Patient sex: M
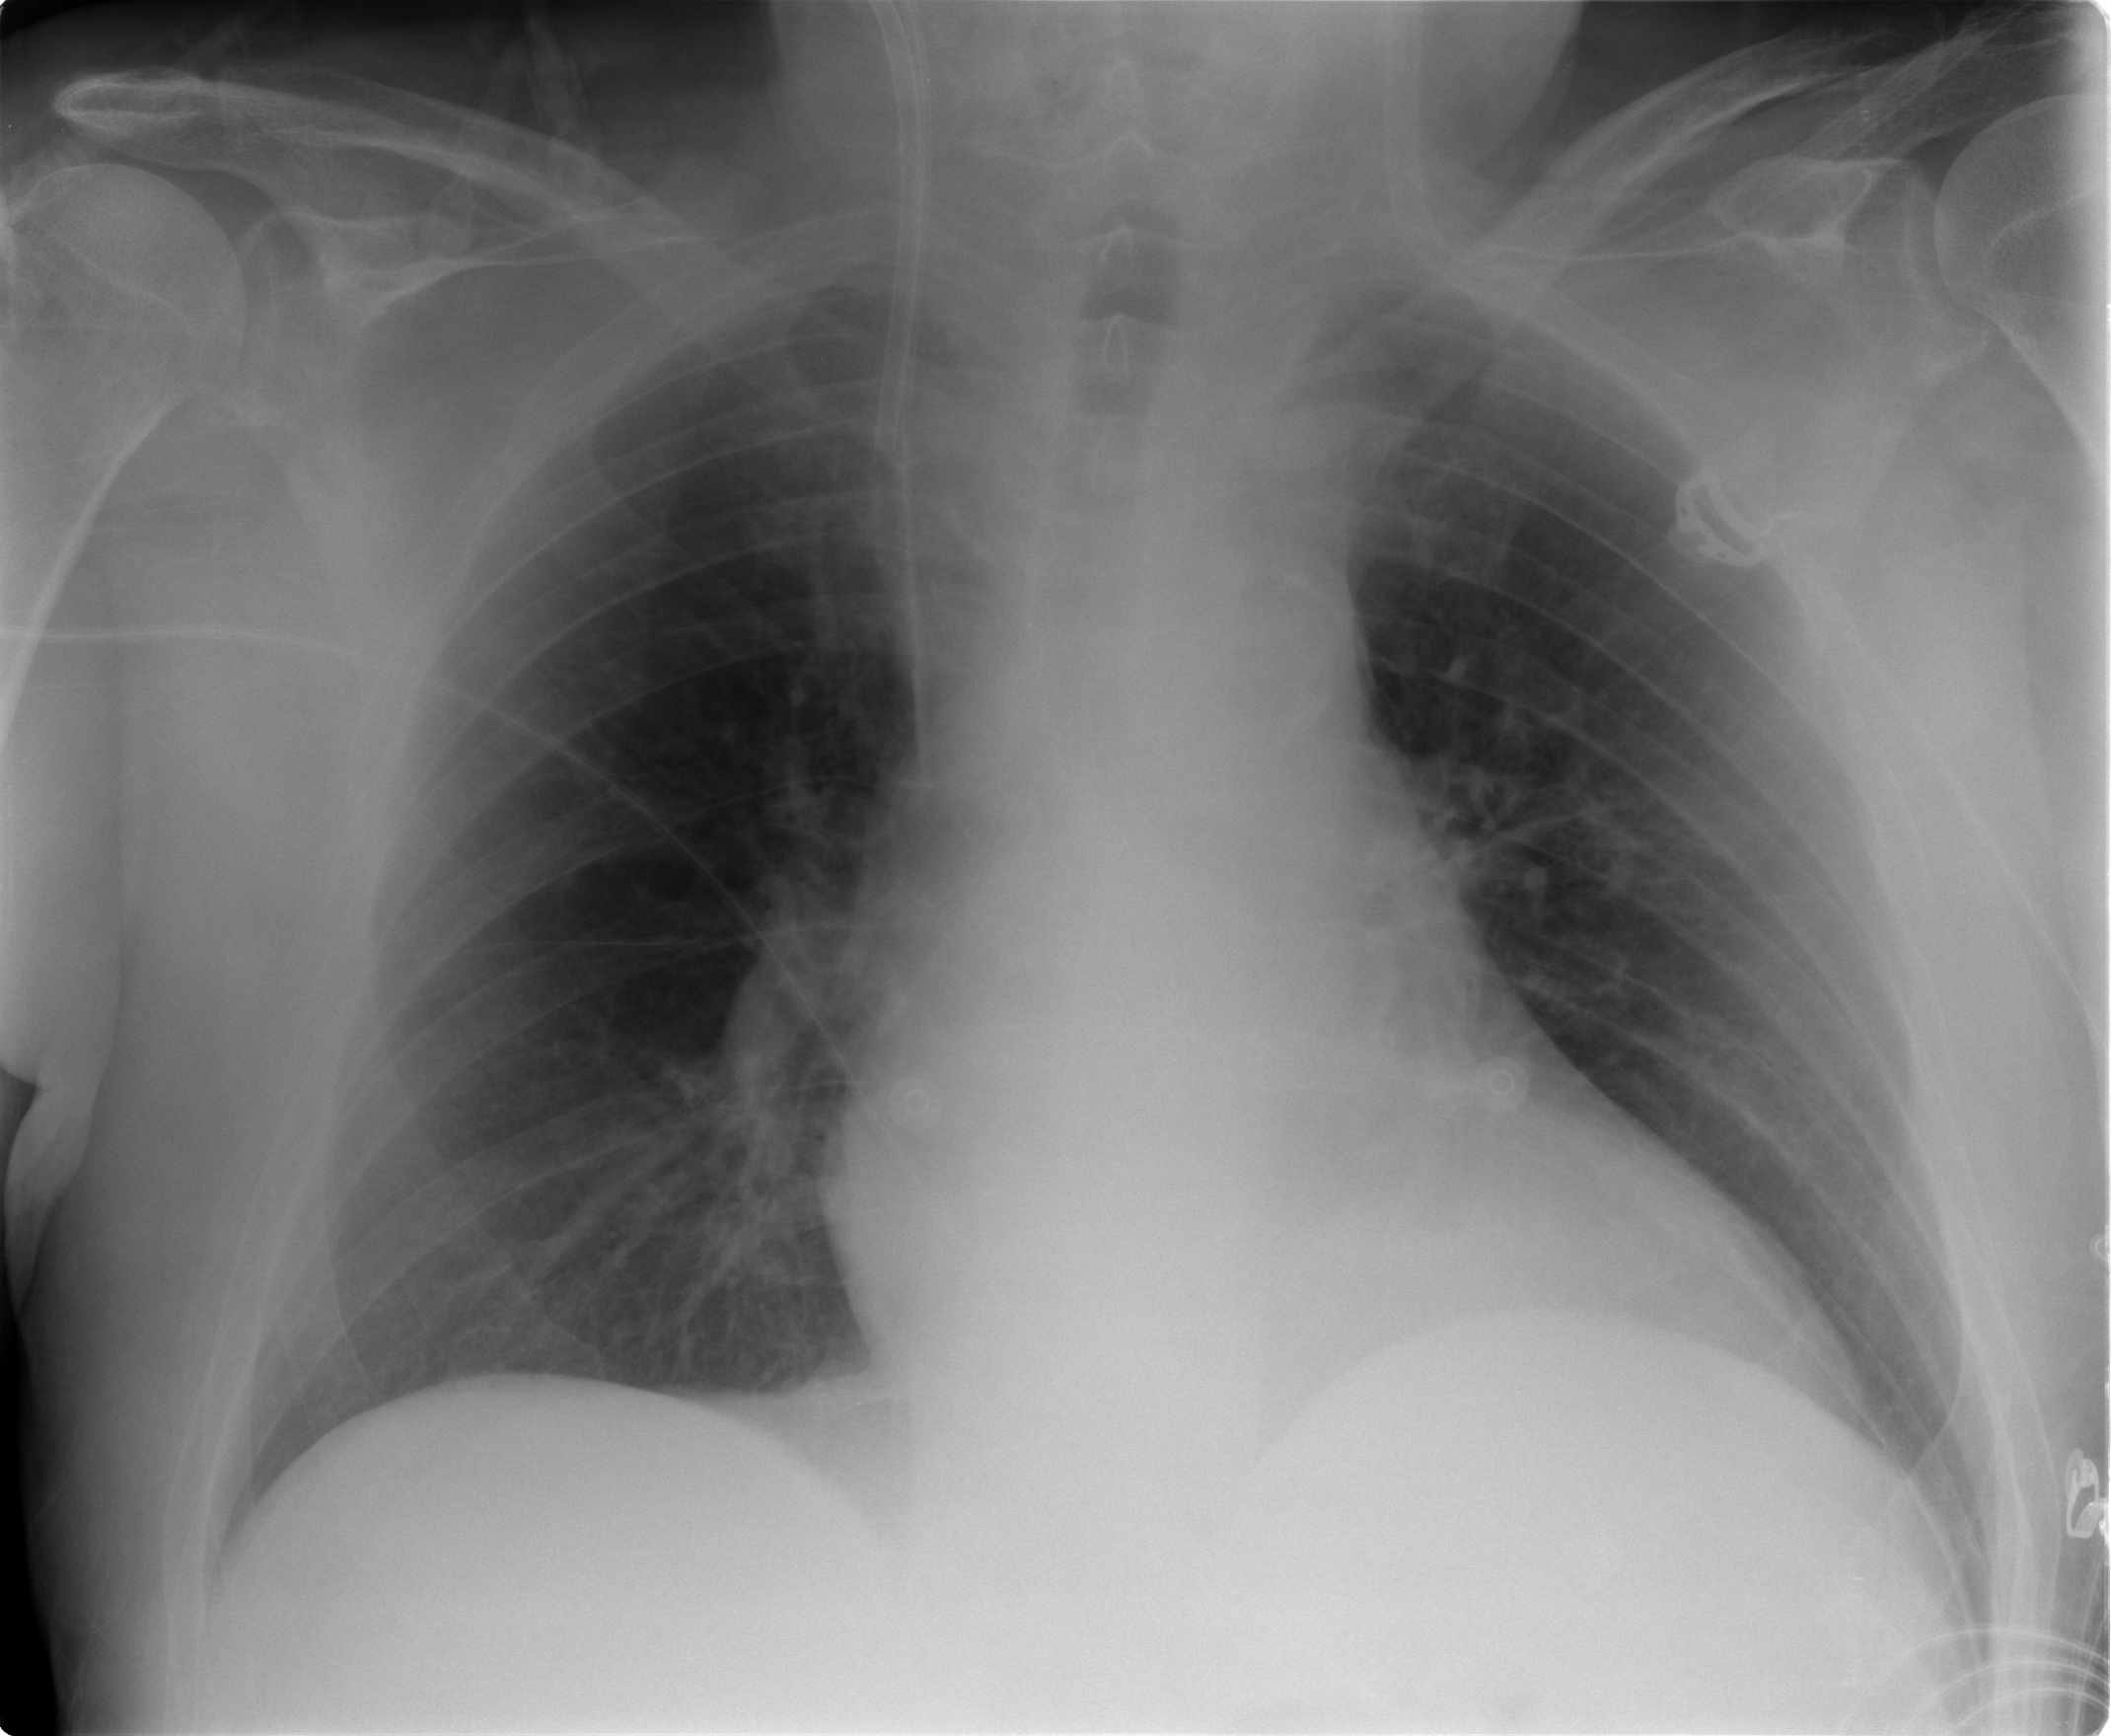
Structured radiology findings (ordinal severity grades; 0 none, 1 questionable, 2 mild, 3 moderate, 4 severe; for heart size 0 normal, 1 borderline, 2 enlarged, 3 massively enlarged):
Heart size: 2
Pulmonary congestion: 0
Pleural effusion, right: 0
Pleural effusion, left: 0
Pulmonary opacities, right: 0
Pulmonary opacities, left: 0
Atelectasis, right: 2
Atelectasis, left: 2